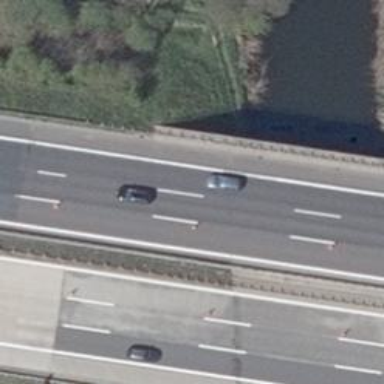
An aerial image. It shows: Concrete bridge located on motorway.